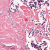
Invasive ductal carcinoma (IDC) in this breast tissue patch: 1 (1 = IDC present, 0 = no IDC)